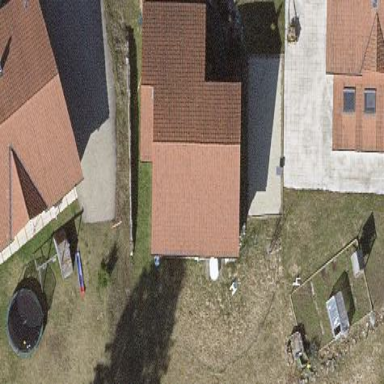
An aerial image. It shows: Detached building.